Chest X-ray:
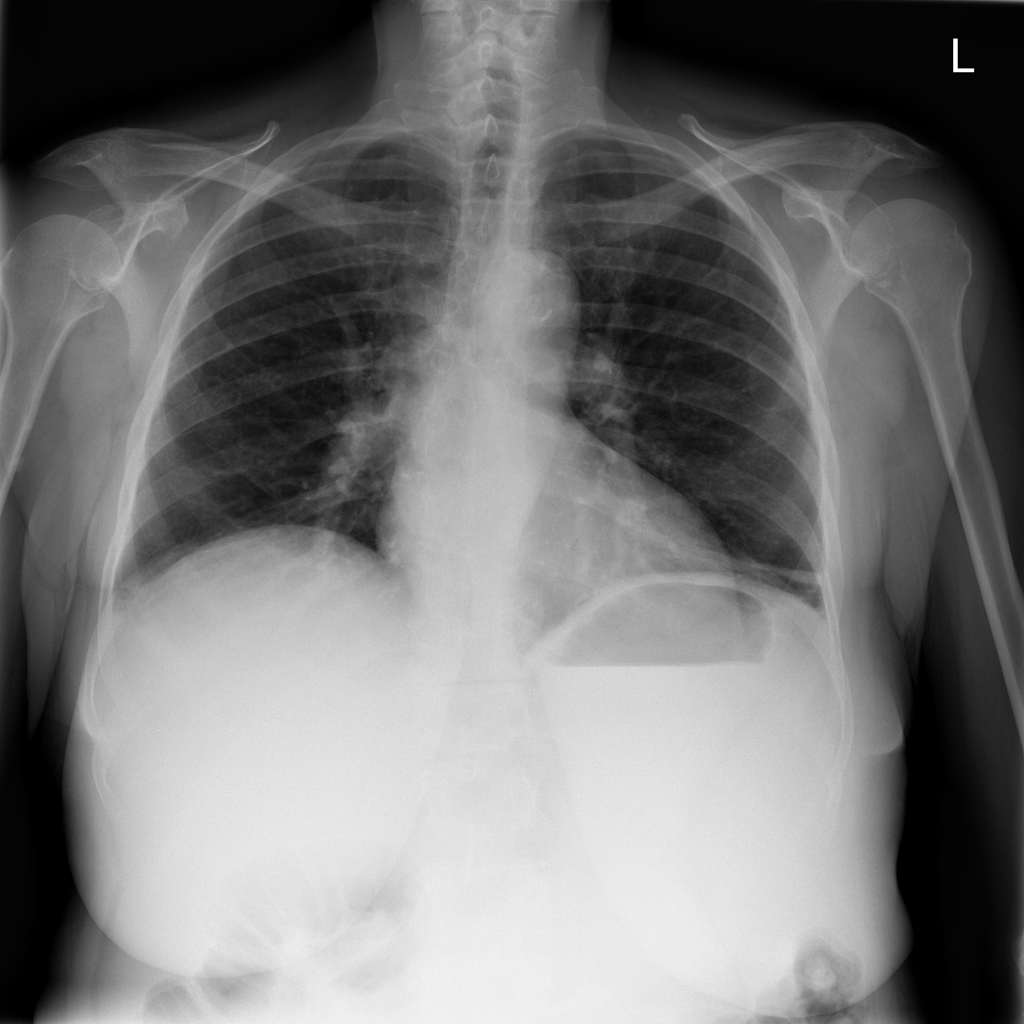
Findings: Atelectasis
No abnormal finding: no